Question: (EMACS 24.2 ) I need to highliight function call. I found this on internet
'''
(add-hook 'c-mode-hook (lambda ()
(font-lock-add-keywords nil '(
("\<\(\sw+\) ?(" . 'font-lock-function-name-face))t)))
'''
It works but it highlight also the following open parenthesis.
I am non confident with regular expression, please, How can I modify match string to avoid parenthesis highlighting?

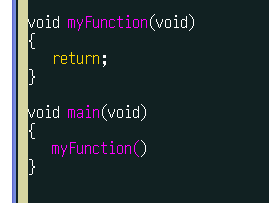
Answer: The regular expression is fine, you just need to highlight the first group in the match, not the whole of it. Replace '. 'font-lock-function-name-face' with '1 'font-lock-function-name-face'.
Another thing to change, just a recommendation, is that 'font-lock-add-keywords' accepts the mode name as the first argument. So you don't need to use the hook.
Result:
'''
(font-lock-add-keywords
'c-mode
'(("\<\(\sw+\) ?(" 1 'font-lock-function-name-face)))
'''